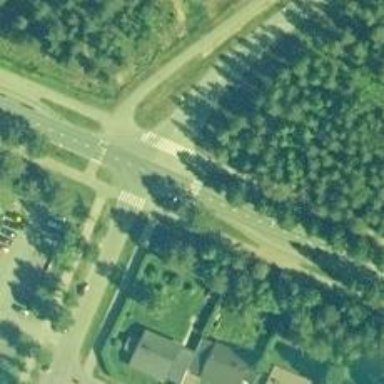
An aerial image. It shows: Marked crossing on the road.